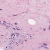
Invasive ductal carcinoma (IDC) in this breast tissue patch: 0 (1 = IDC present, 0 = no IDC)